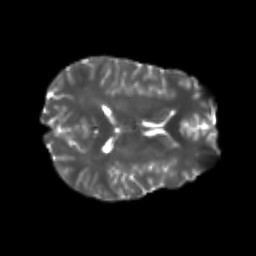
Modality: T2w
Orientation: axial
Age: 19
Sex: male
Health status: healthy
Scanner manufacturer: philips
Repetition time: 7.388 s
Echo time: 0.08599 s